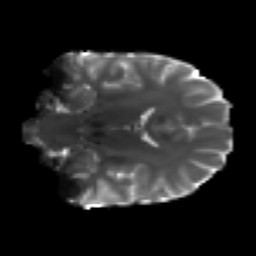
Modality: T2w
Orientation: coronal
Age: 27
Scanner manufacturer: siemens
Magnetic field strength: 3 T
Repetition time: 4.52 s
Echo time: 0.084 s